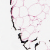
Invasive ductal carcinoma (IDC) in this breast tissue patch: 0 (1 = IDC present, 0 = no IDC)